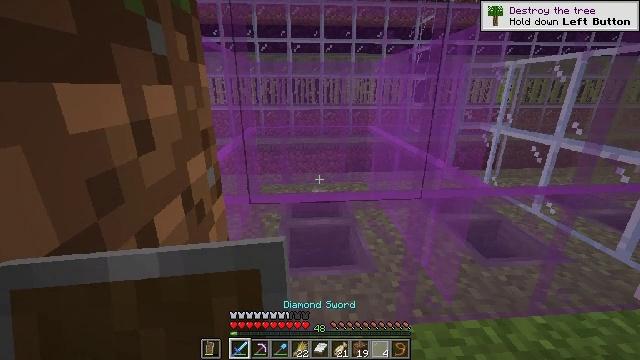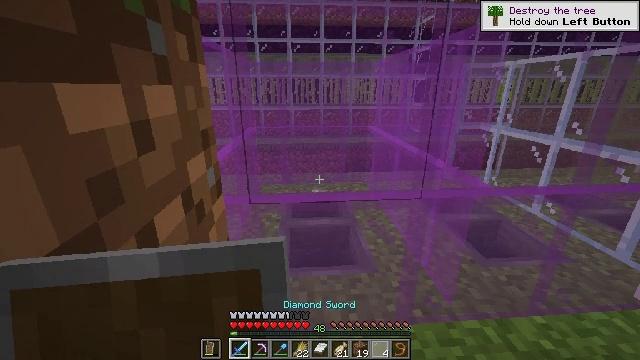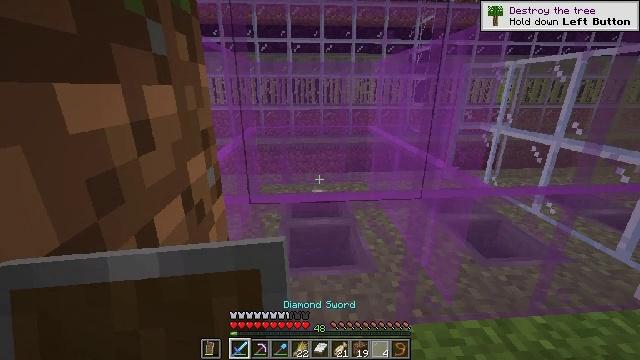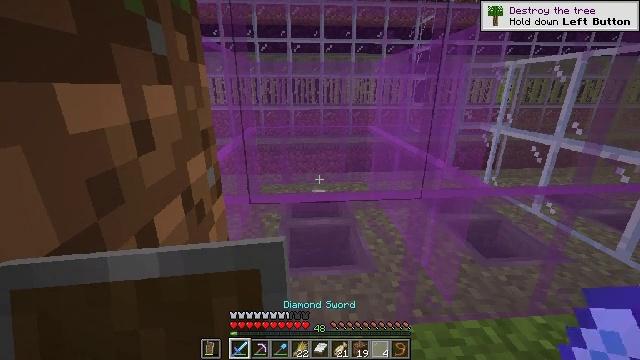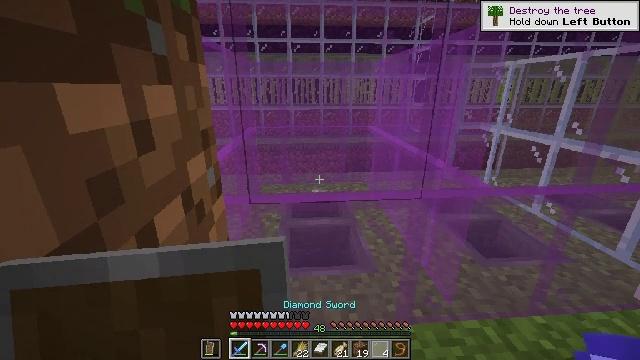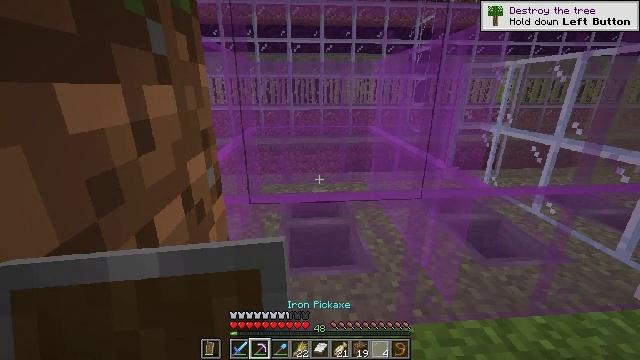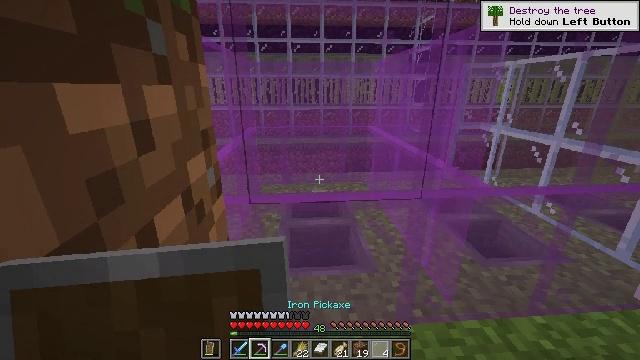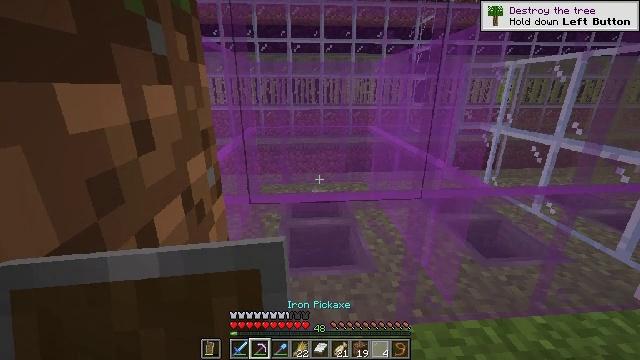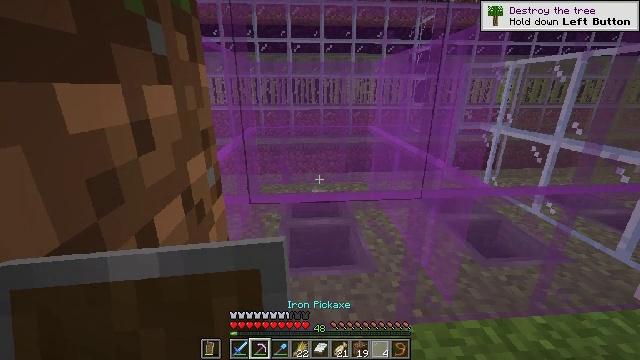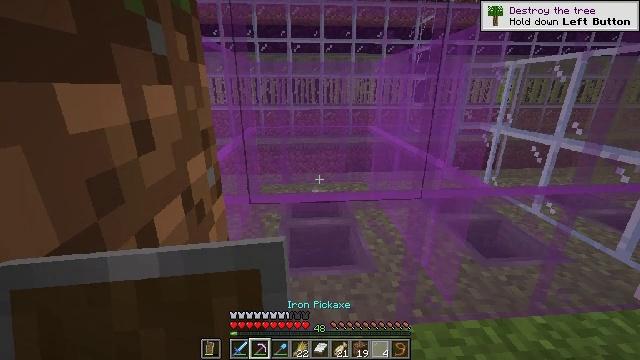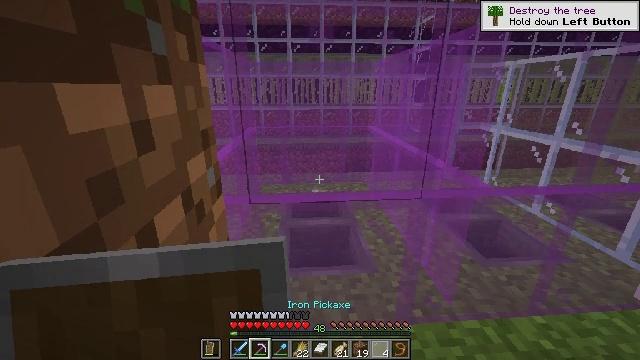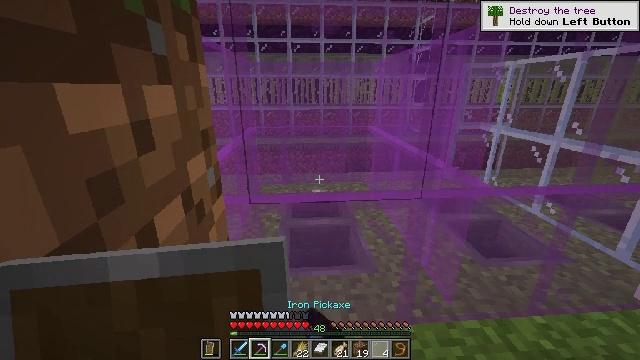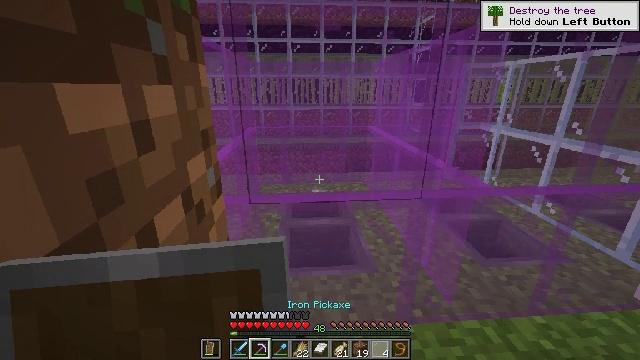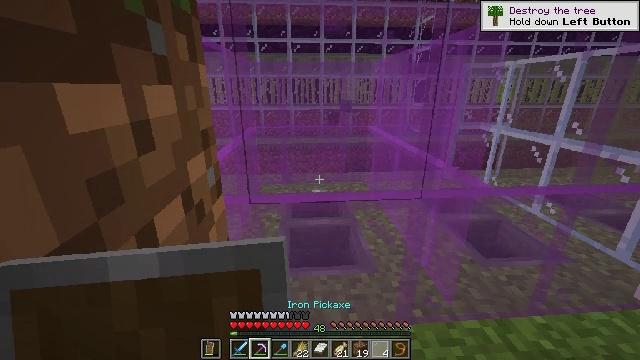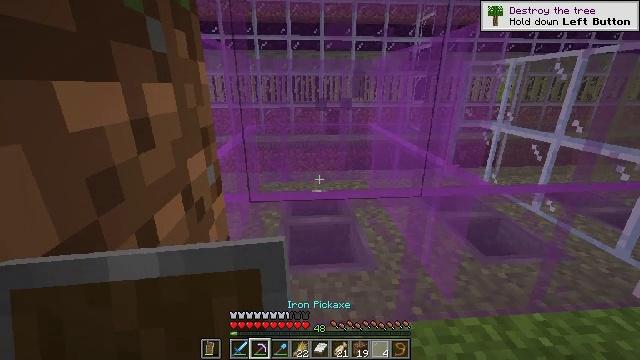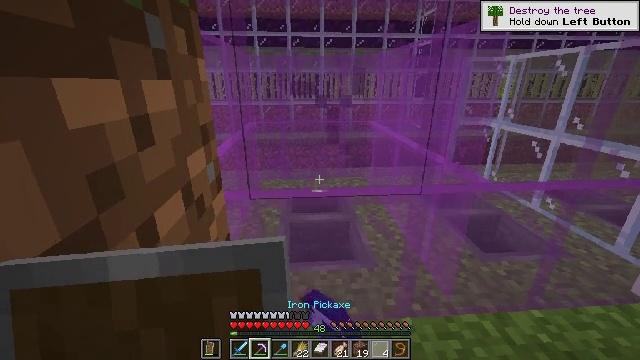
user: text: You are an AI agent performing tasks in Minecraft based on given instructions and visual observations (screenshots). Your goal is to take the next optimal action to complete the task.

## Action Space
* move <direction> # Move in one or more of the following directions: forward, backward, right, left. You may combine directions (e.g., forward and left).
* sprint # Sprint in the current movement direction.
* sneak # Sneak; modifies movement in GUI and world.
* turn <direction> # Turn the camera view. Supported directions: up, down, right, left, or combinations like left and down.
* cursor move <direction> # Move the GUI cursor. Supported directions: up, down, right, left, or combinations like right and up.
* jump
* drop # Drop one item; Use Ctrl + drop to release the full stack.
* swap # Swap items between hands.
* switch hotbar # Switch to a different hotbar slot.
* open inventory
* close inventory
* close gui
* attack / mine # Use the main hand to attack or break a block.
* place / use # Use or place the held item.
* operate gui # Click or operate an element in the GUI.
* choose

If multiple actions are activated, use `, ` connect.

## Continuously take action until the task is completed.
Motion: motion action
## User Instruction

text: Destroy the magenta stained glass pane.
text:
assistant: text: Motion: no_op
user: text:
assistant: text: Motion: no_op
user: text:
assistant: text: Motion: no_op
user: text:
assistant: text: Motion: no_op
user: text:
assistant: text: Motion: no_op
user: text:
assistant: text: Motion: no_op
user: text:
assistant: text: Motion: no_op
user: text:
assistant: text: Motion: no_op
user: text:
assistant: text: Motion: no_op
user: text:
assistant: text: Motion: attack / mine
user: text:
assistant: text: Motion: attack / mine
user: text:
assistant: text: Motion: attack / mine
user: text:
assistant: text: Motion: attack / mine
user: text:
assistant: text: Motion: attack / mine
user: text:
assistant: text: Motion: attack / mine
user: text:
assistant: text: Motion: attack / mine
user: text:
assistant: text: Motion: attack / mine
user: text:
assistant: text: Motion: attack / mine
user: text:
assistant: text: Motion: attack / mine
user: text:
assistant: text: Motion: attack / mine
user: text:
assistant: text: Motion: turn down, attack / mine
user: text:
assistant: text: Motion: turn down, attack / mine
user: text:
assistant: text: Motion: turn down, attack / mine
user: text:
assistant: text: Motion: turn down, attack / mine
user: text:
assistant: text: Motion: turn down, attack / mine
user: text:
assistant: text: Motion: turn down, attack / mine
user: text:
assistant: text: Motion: turn down, attack / mine
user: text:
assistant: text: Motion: turn down, attack / mine
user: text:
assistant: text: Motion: attack / mine
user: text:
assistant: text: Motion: attack / mine